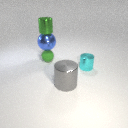
small cyan metal cylinder behind large gray metal cylinder